Field crop: maize
Growth stage: 2
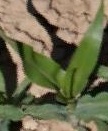
Species: maize